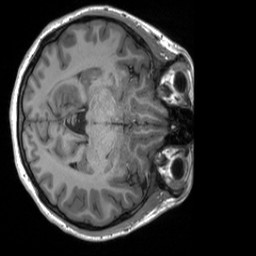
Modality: T1w
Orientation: axial
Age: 20
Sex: female
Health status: healthy
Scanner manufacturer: siemens
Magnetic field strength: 3 T
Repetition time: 2 s
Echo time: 0.00232 s